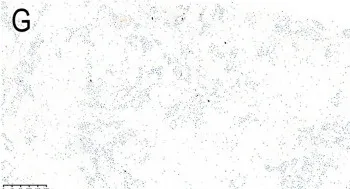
Histological and immunohistochemical features. And S-100 The final diagnosis was pleomorphic adenoma [magnification, (C-F) x 200, G x 100.
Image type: pathology (immunostaining)